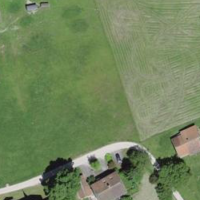
EUNIS habitat code: 52
Species observed at this site:
Trifolium pratense